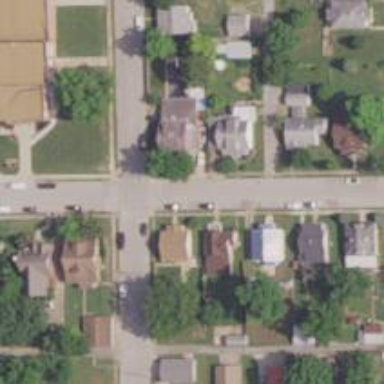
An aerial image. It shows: Residential road with separate sidewalk.